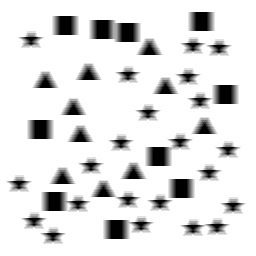
Squares: 10
Triangles: 10
Stars: 22
Total shapes: 42